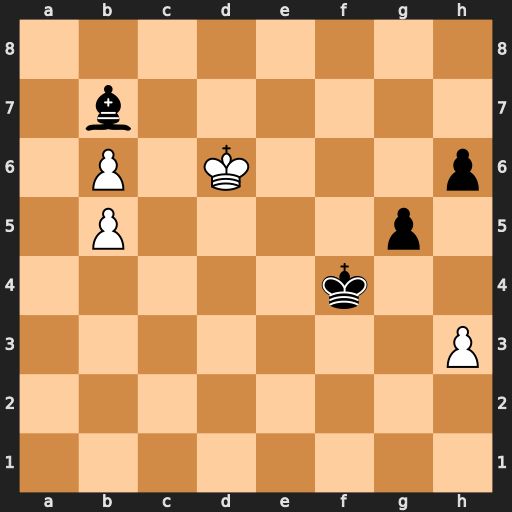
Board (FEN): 8/1b6/1P1K3p/1P4p1/5k2/7P/8/8
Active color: w
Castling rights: -
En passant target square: -
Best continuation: Kc7 Bg2 b7 Bxb7 Kxb7